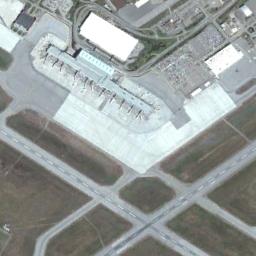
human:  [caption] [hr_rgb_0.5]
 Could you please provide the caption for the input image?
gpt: An airport with some staggered runways and a terminal on the lawn and some planes parked next to the terminal .

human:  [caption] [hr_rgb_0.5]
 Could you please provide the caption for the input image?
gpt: There is an airport in the field with some runways .

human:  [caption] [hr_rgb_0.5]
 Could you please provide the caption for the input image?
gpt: There are many buildings along the runway and apron of the airport and many aircraft are parked .

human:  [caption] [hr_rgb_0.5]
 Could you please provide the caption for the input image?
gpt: There are many buildings near the airport, And no vegetation near the airport .

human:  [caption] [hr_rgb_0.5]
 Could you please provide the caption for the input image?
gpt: The airport has many roads of different lengths .